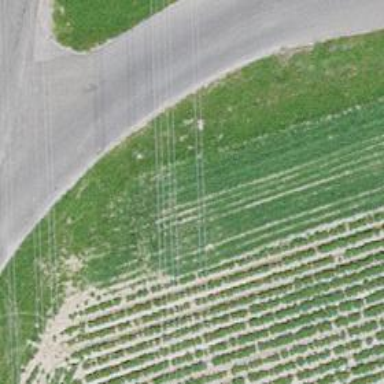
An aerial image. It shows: Minor power line.